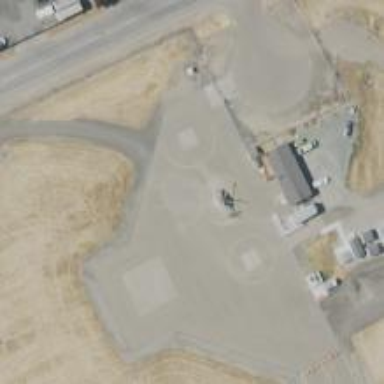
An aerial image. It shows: Image of helipad at airport.